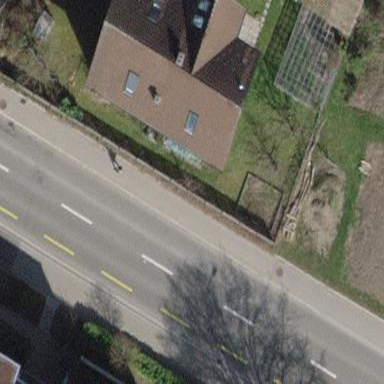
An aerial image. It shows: Terrace building.